Question: Can anyone give me some advice as to how to clean up a string in Visual Basic .NET? I'm creating a string as a report with line breaks. However, the string is built based off of screen scrapes from a TN3270 emulator. The string is saved successfully with all of the data I require, but those annoying rectangle symbols show up once I send it to a notepad text file. Do you know anyway I can strip those out and clean up the output?
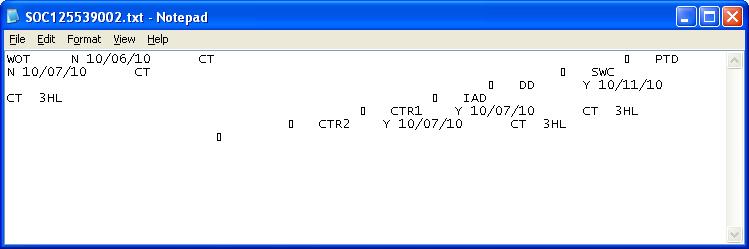
Answer: '''
s.Replace(vbCr, vbCrLf);
'''
Replace 'vbCr' with 'vbLf' depending on what is in your file.
Alternatively, just open it in WordPad.